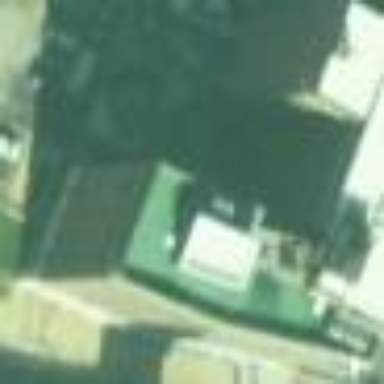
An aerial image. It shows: Part of building is shown in the image.